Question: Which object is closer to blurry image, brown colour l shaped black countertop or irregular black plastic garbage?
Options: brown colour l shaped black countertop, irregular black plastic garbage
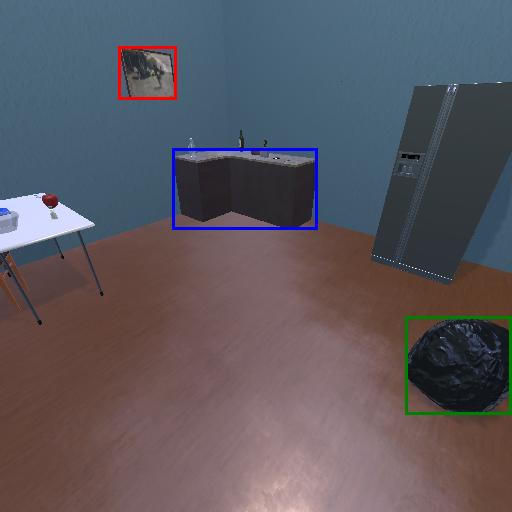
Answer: brown colour l shaped black countertop